Interaction volume radius: 10 \u00c5
Interaction volume height: 15 \u00c5
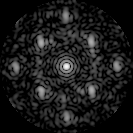
Disorder parameter: 0.4745